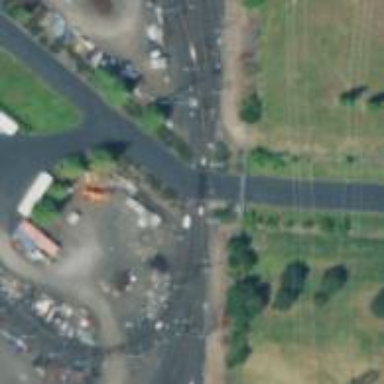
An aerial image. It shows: Railway level crossing.